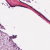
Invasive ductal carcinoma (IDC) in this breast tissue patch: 0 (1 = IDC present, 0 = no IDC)